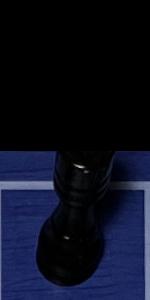
Label: Rook_Black